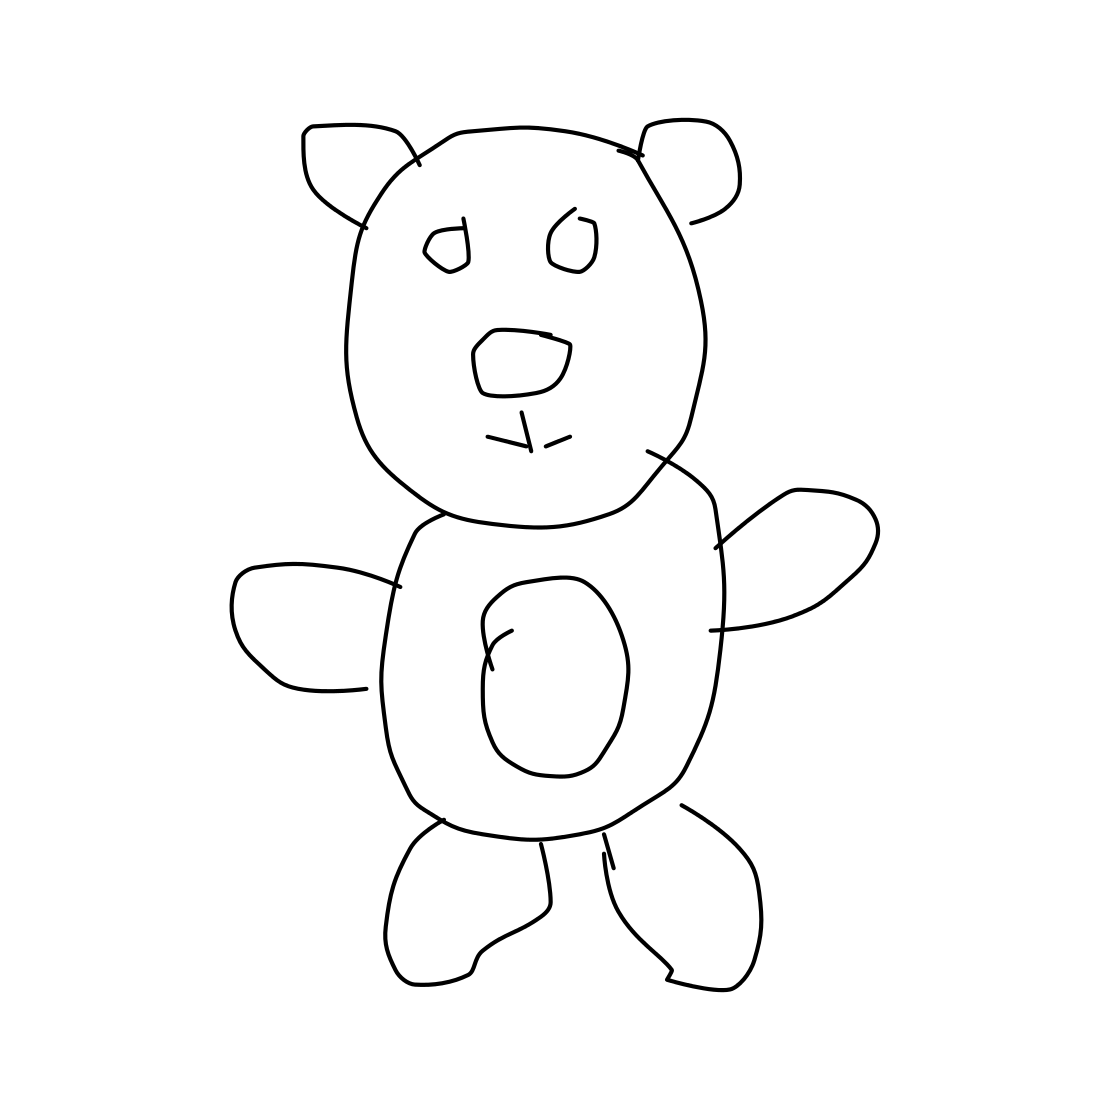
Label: teddy-bear